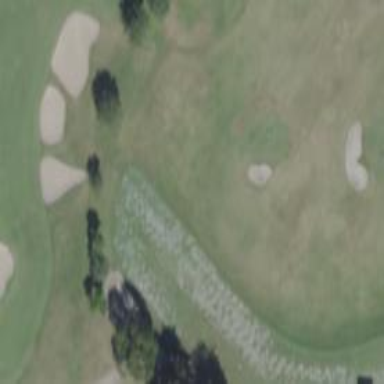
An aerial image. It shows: Golf tee on grassy land.